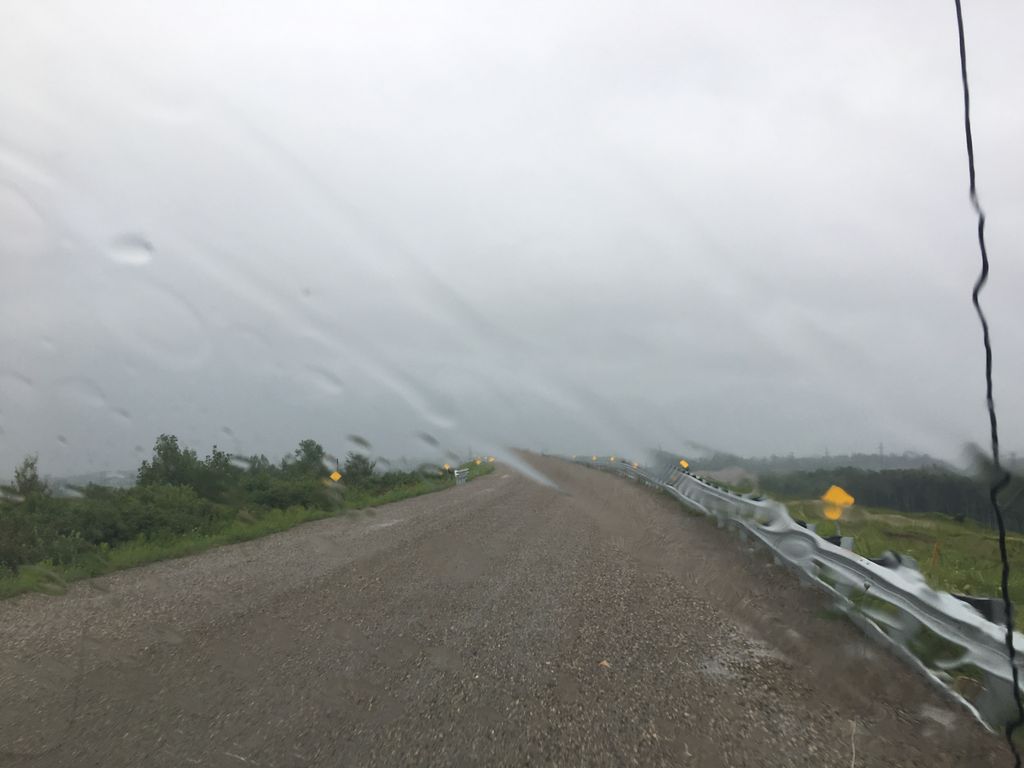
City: kitchener-waterloo